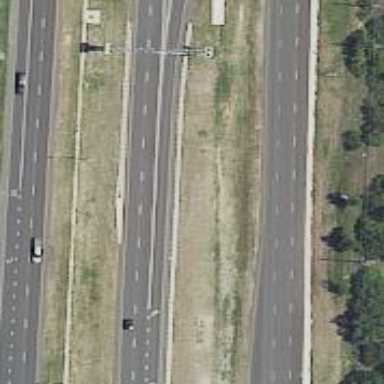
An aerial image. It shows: Motorway junction.